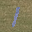
Label: 1